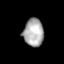
Tissue: lung
Cell type: Epithelial cells
Senescence score: 0.2215
Nuclear area (px): 551
Mean DAPI intensity: 171.379